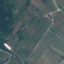
Label: PermanentCrop